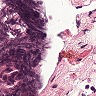
Metastatic tissue present: no